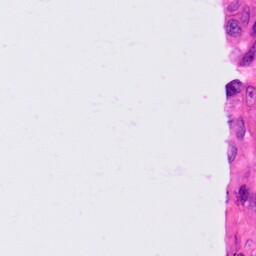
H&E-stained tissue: Lung